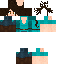
A female human skin with medium skin, wearing brown long hair dressed in a blue tshirt and brown pants, featuring a closed mouth.